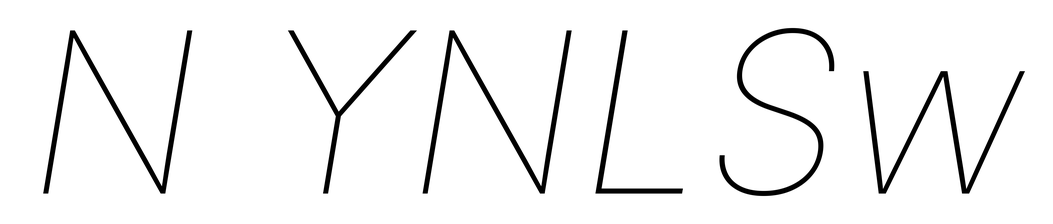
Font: Inter-Italic_Thin_Italic